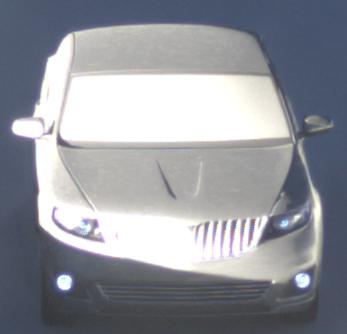
Make: Lincoln
Model: MKS
Detailed model: -
Model produced from: 2008
Model produced until: 2011
Doors: 4
Color: gray
Road condition: dry road
Daytime: sunrise or sunset
Contrast: high contrast